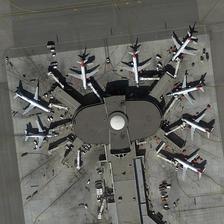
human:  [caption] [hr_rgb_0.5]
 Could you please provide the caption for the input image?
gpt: some planes are around one end of a long building .

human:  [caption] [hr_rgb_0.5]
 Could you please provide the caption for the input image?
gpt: this is an arc-shaped airport terminal, and almost every direction has a gate .

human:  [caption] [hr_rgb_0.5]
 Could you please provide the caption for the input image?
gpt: many planes are around a building .

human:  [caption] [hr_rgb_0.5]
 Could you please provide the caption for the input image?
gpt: many planes are parked around a building on an airport .

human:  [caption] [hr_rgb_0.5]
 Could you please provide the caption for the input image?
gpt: many planes are parked around a building on an airport .